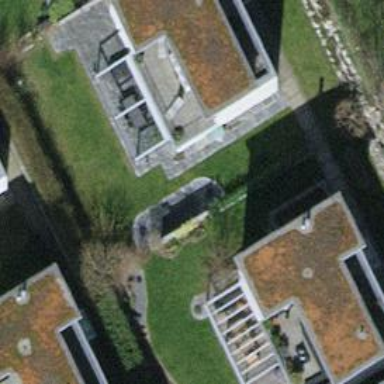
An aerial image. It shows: Detached building with flat roof.